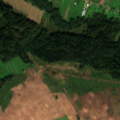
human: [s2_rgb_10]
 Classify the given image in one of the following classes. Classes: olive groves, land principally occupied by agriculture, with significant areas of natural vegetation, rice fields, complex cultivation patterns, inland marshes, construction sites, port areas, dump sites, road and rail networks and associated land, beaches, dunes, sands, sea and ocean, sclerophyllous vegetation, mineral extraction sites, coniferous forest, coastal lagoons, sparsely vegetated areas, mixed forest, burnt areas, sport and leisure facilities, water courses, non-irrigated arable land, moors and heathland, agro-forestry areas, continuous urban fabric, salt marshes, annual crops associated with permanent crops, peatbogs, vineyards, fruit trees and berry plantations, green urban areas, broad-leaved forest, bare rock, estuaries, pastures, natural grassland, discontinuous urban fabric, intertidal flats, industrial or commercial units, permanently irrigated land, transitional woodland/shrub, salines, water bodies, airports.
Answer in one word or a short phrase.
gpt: non-irrigated arable land, complex cultivation patterns, land principally occupied by agriculture, with significant areas of natural vegetation, mixed forest